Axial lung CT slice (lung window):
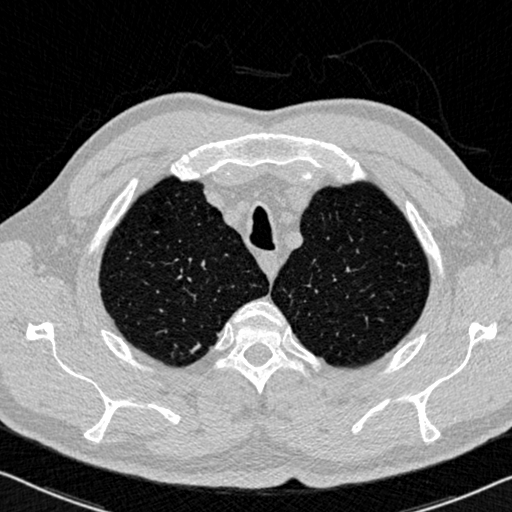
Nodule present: yes
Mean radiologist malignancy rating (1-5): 2.5